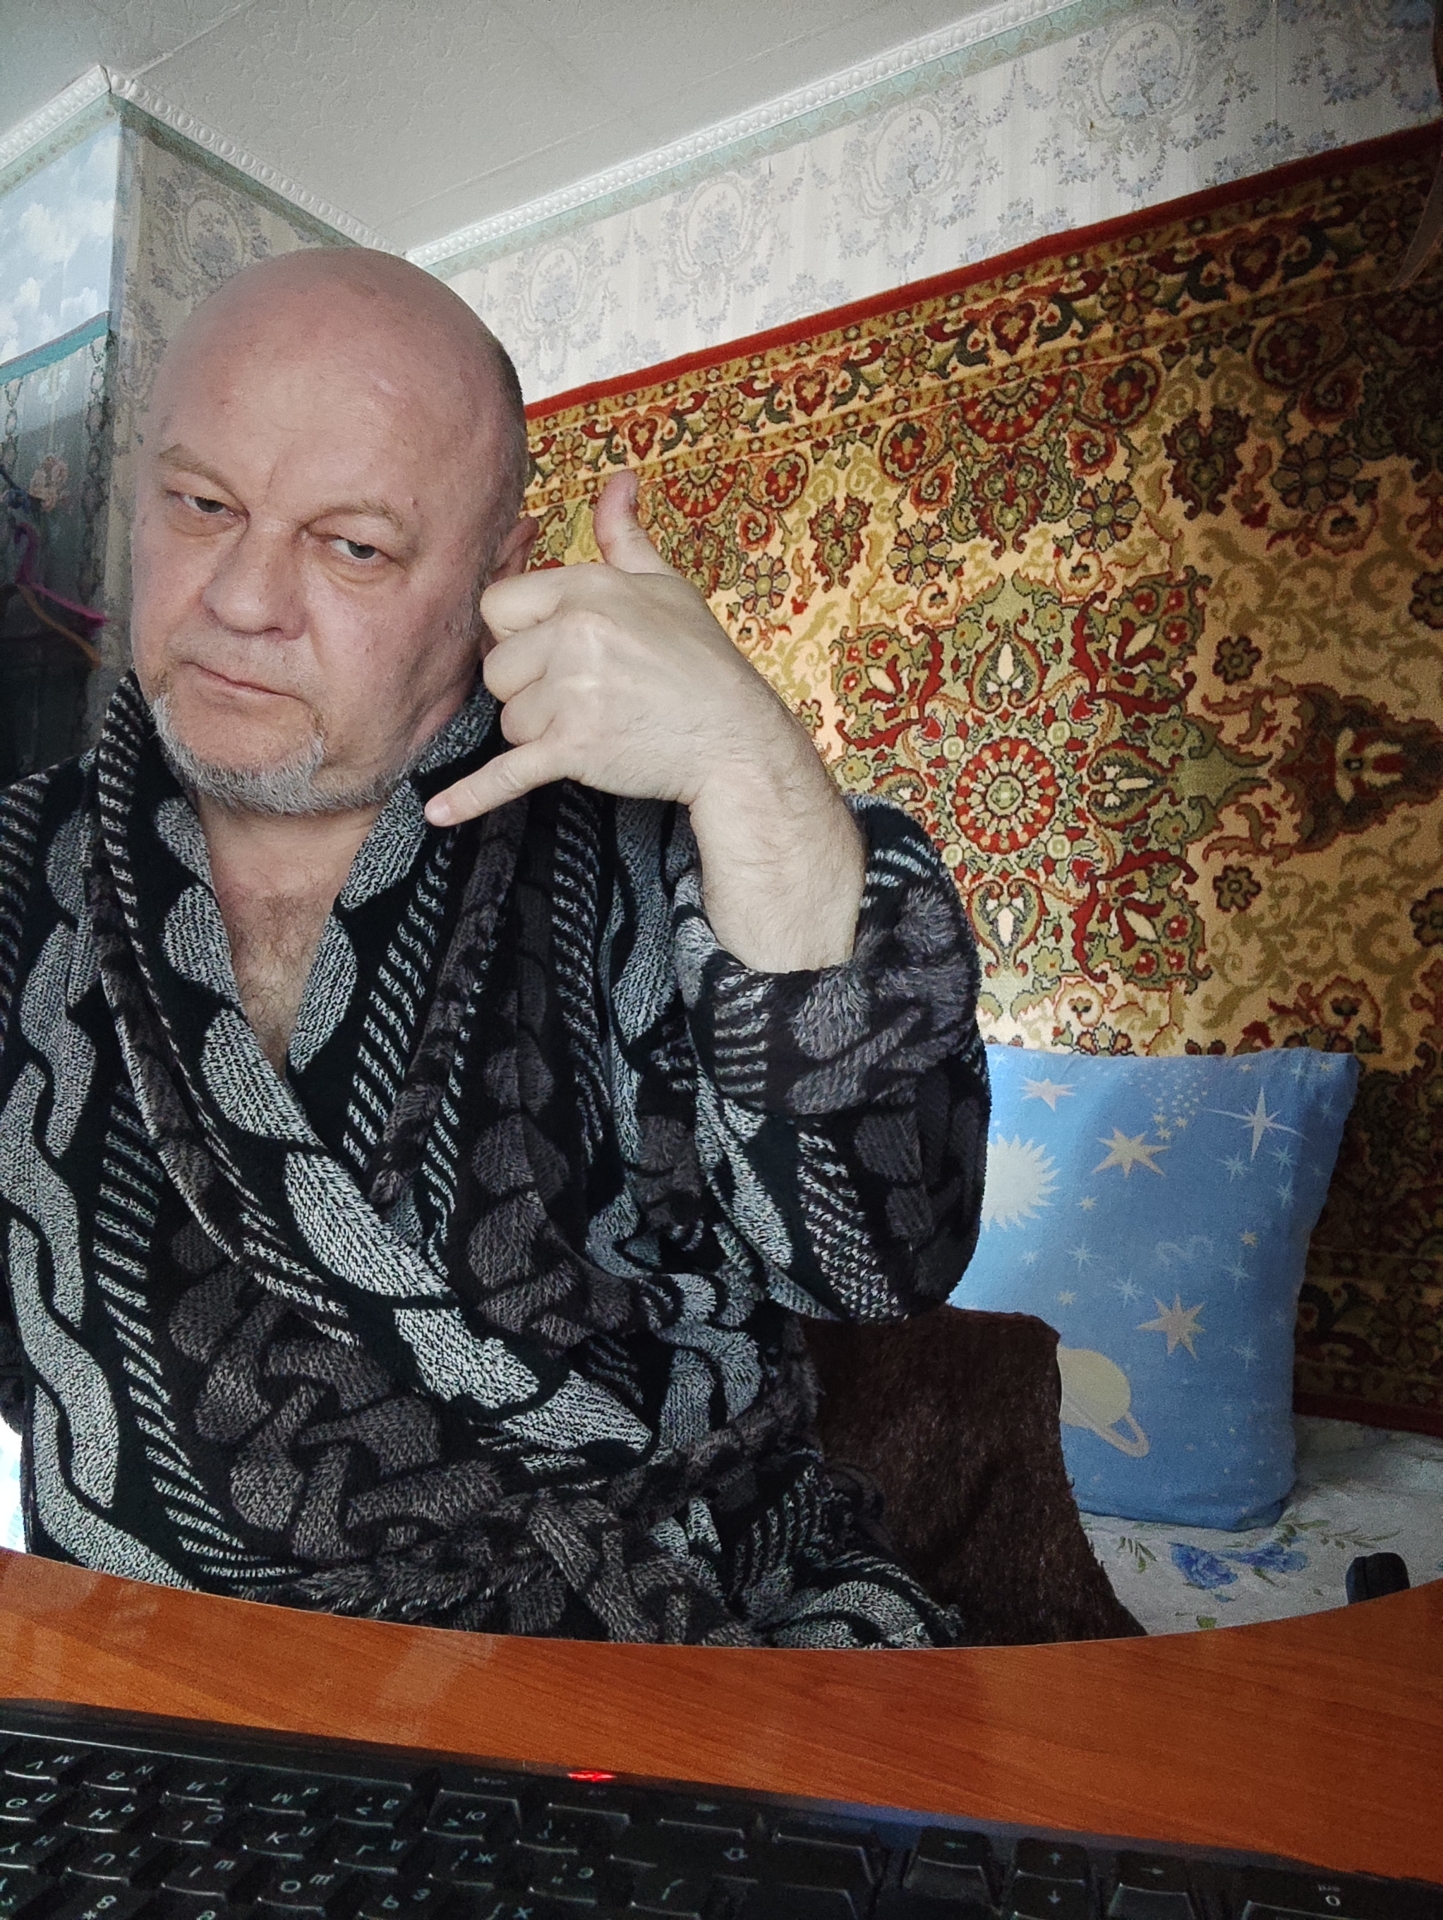
Label: clear